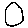
Label: circle